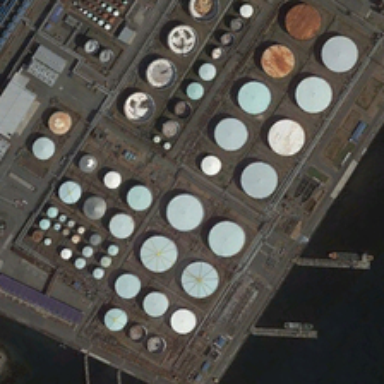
A large number of different sizes of storagetanks on the road in a piece of land .